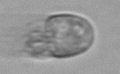
Label: Ciliophora